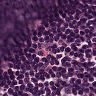
Metastatic tissue present: no